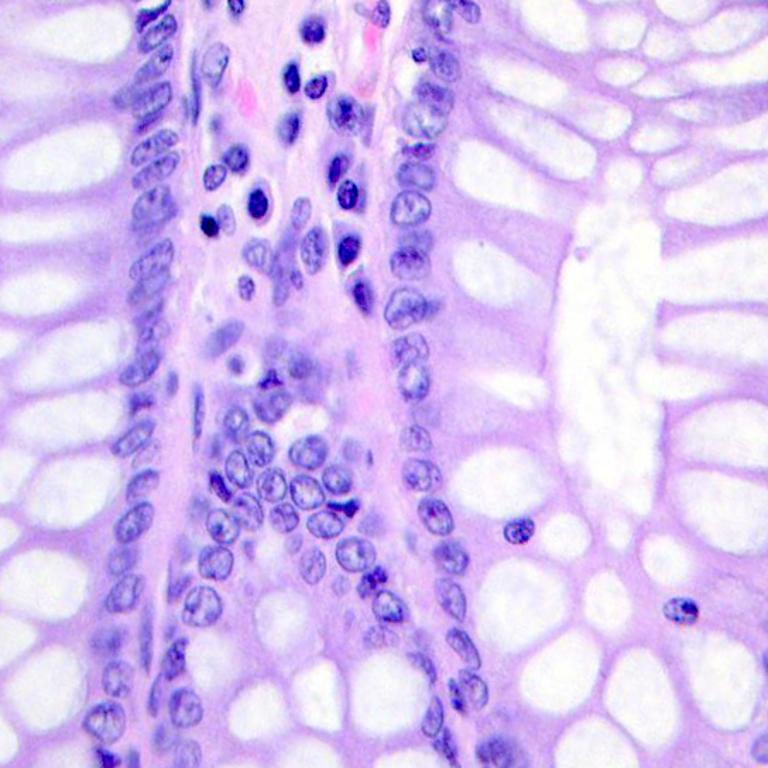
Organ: colon
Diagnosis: benign